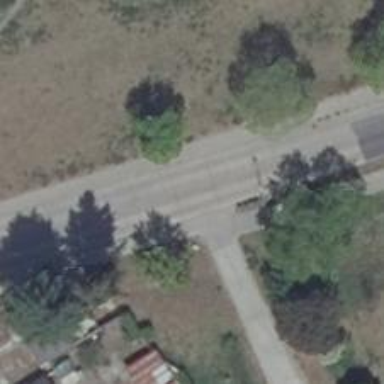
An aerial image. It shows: Residential concrete road with sidewalks on both sides.